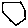
Label: hexagon